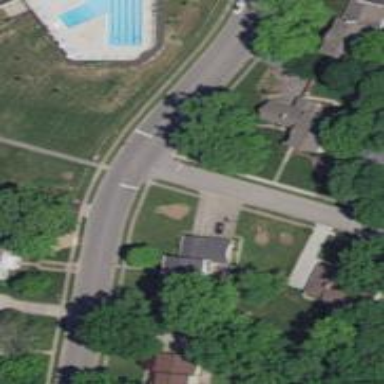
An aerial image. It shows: Footway road with separate sidewalk.